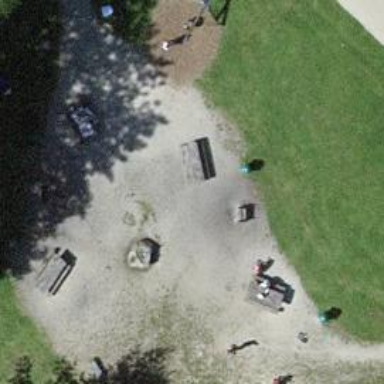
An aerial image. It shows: Picnic site for tourists.